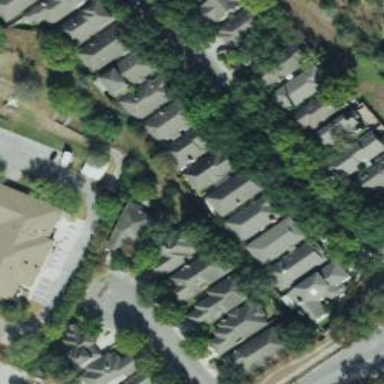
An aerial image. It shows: Residential area consisting of single-family homes.